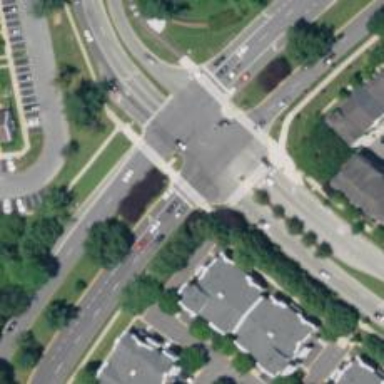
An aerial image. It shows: Marked crossing on footway.